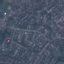
Land use / land cover class: Residential